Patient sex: M
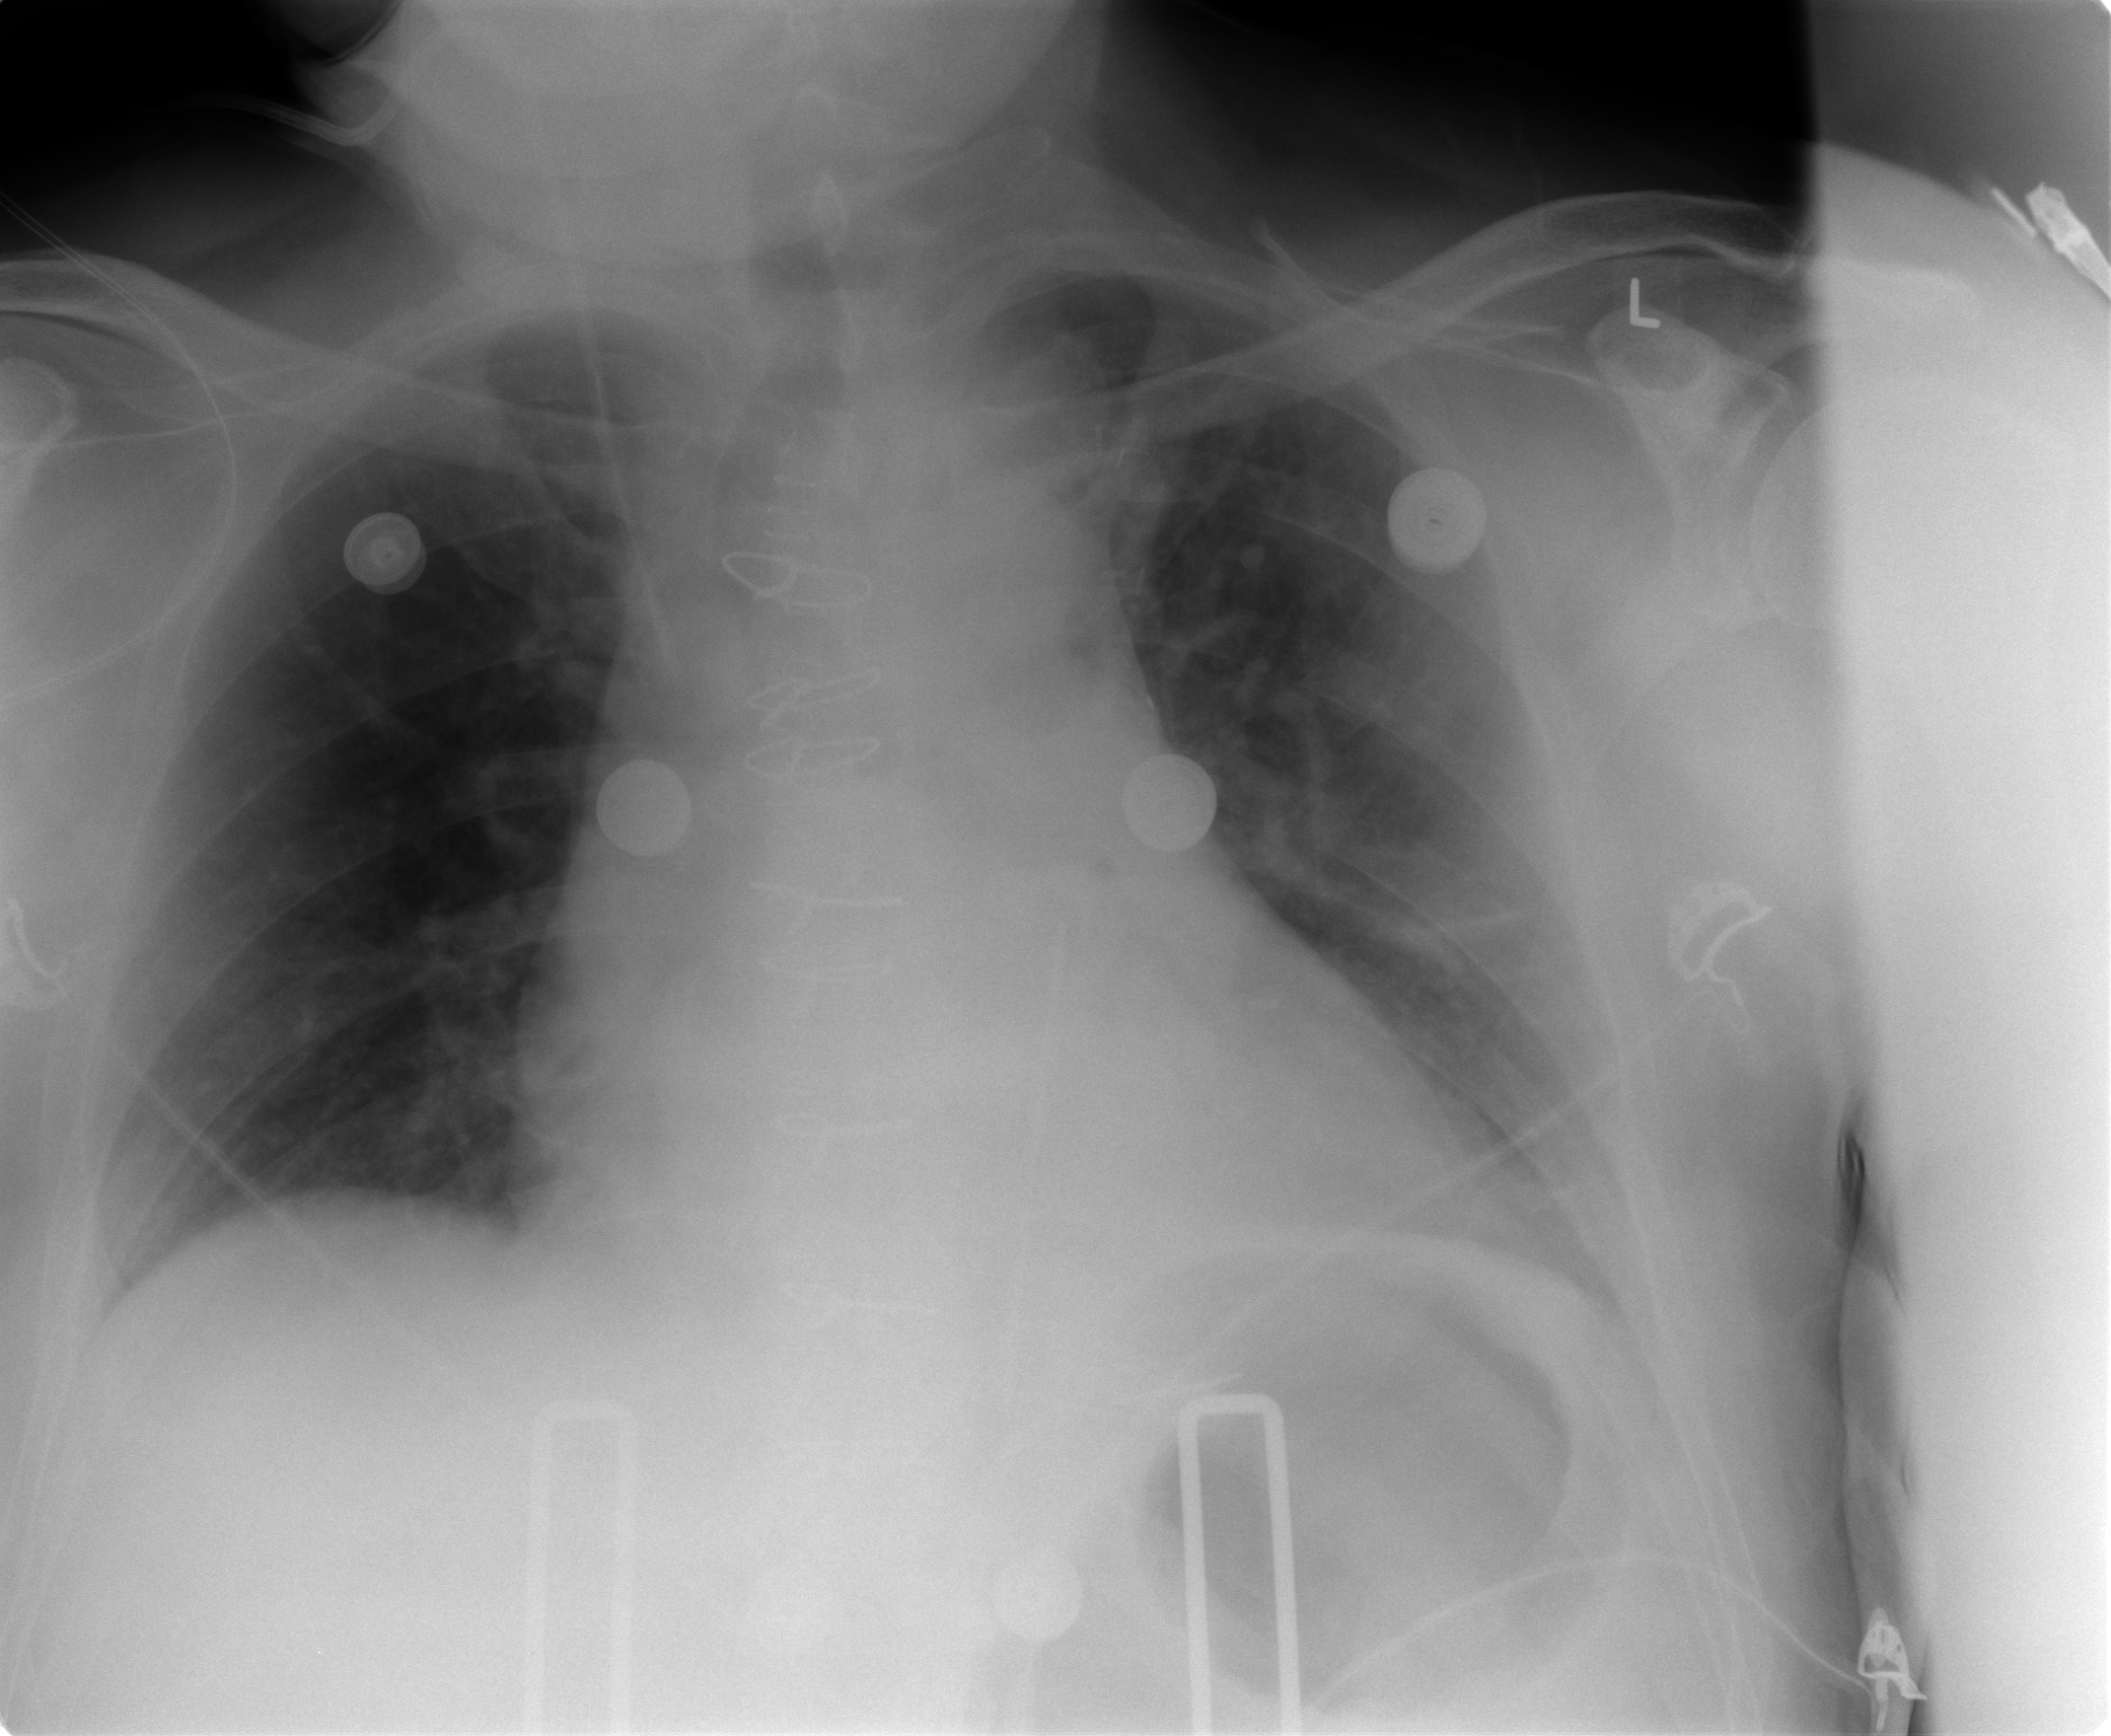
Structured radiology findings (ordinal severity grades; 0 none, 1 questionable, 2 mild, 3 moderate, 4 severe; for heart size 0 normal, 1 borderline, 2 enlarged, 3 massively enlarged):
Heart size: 2
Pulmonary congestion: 0
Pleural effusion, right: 0
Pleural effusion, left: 1
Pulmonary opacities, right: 0
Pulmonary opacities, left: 0
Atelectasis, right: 0
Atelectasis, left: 0